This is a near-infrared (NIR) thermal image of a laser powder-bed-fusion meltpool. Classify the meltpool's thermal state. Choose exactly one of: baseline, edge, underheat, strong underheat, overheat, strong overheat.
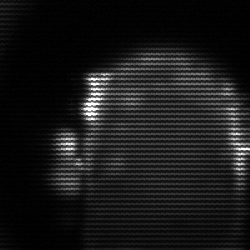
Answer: baseline